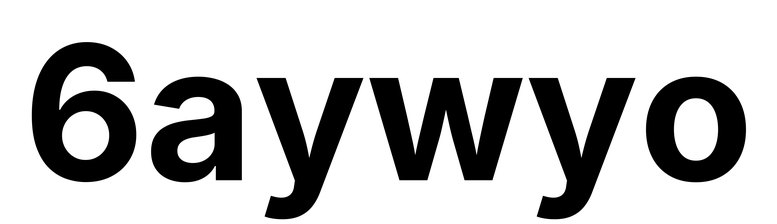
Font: Inter_Bold